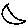
Label: moon